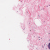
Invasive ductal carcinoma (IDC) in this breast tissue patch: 0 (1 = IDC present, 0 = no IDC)